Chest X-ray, PA view. Patient: 46 years old, sex F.
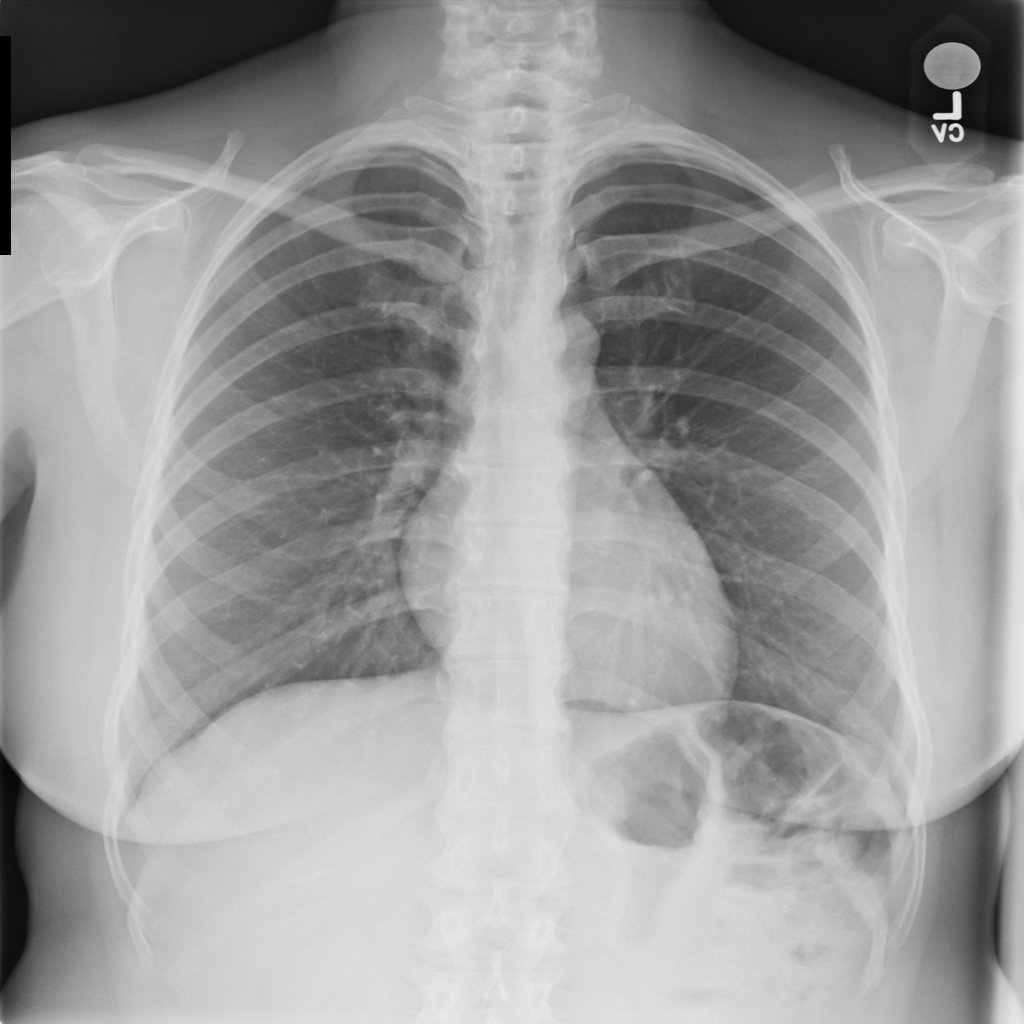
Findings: No Finding